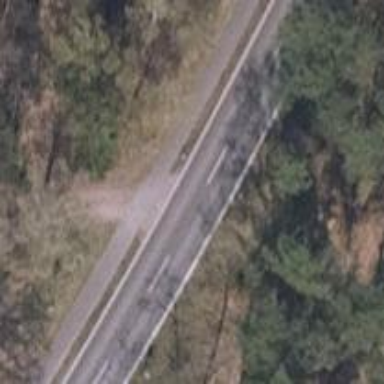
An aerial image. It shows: Secondary road with asphalt surface.